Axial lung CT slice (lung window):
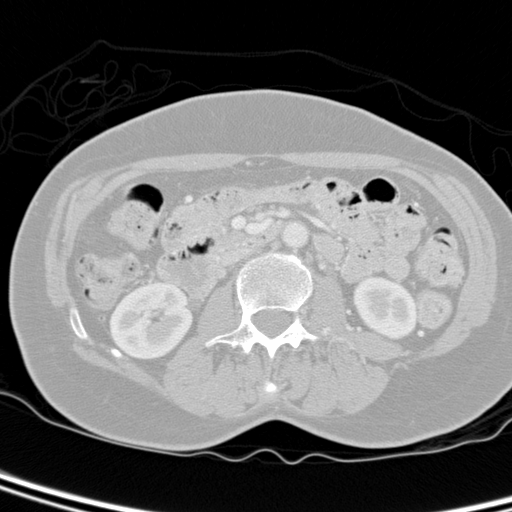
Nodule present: no